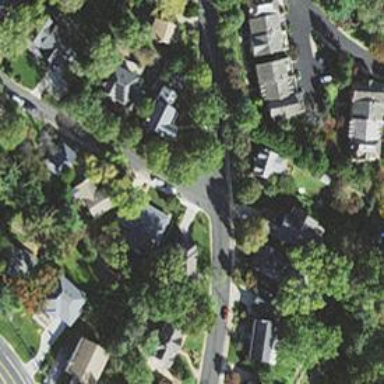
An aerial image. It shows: Neighborhood.